Field crop: maize
Growth stage: 2
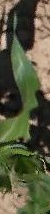
Species: maize